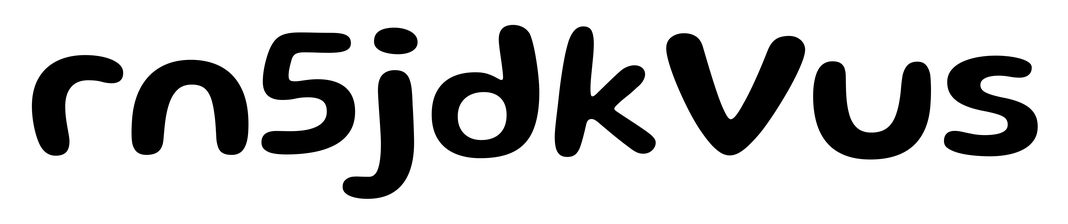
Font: Gluten_Medium